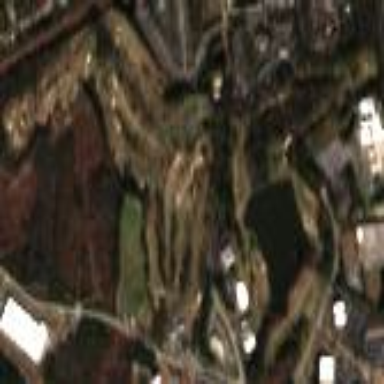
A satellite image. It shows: Golf course surrounded by greenery.